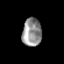
Tissue: prostate
Cell type: T cells
Senescence score: 0.3334
Nuclear area (px): 528
Mean DAPI intensity: 148.089